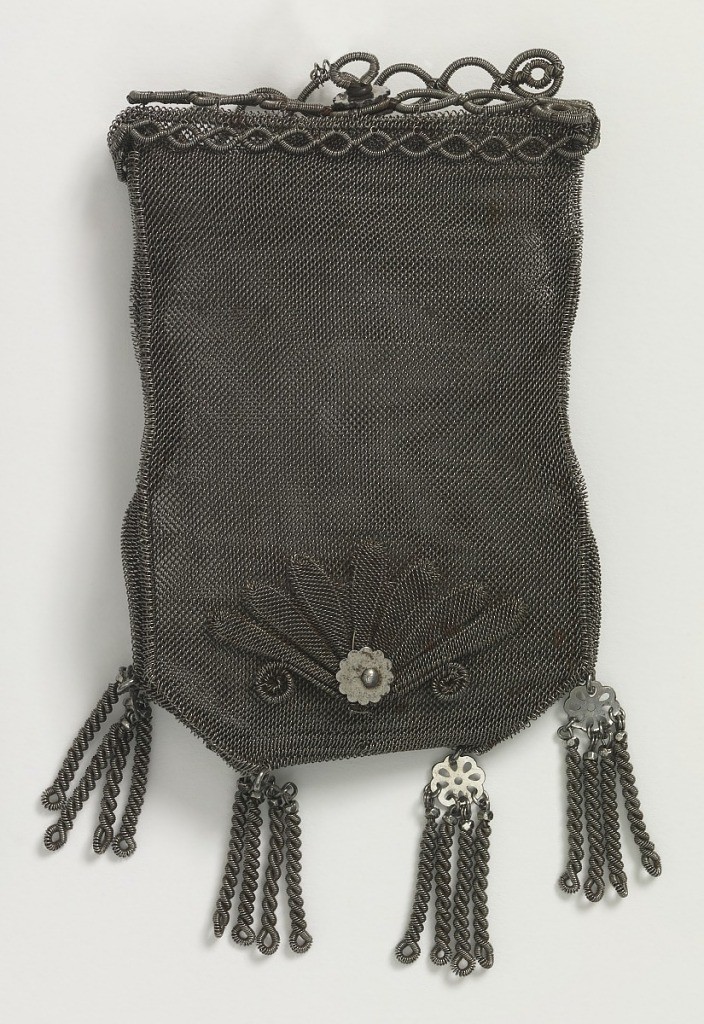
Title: Purse
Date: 1800–1850
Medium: steel Technique: interlinking
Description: Purse is vertical rectangle with fringe and attached shell-like shape at bottom.